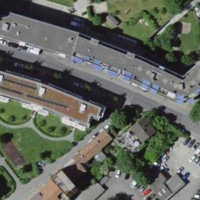
EUNIS habitat code: 54
Species observed at this site:
Euonymus europaeus